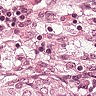
Metastatic tissue present: yes